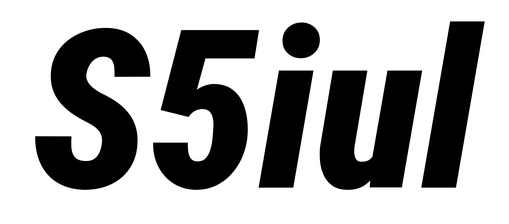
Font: Roboto-Italic_Condensed_Black_Italic